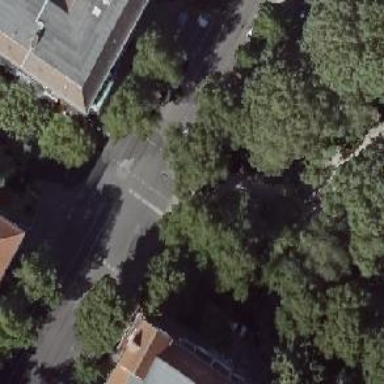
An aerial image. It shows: Unmarked crossing with kerb extensions on both sides of the road.